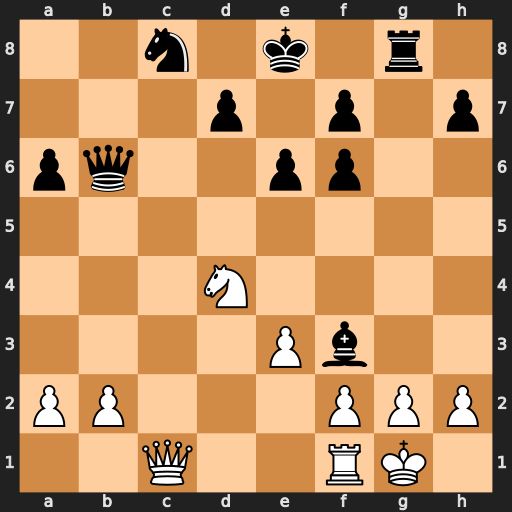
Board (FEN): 2n1k1r1/3p1p1p/pq2pp2/8/3N4/4Pb2/PP3PPP/2Q2RK1
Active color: w
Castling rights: -
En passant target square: -
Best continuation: Qxc8+ Qd8 Qxd8+ Kxd8 Nxf3